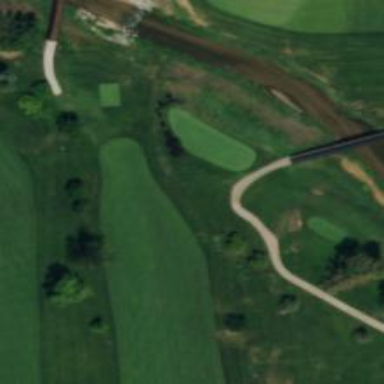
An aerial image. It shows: Well-maintained path specifically designed for golf carts.